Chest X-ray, AP view. Patient: 58 years old, sex M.
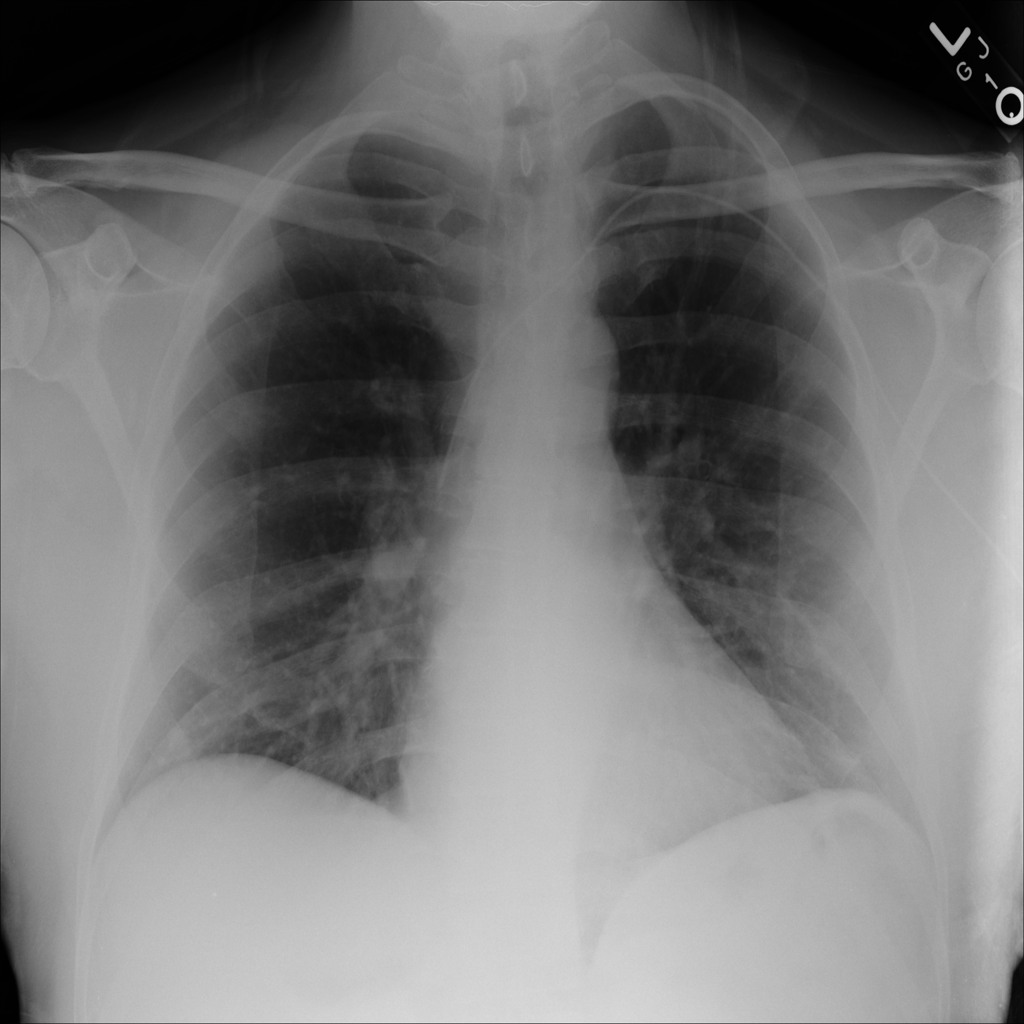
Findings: Atelectasis